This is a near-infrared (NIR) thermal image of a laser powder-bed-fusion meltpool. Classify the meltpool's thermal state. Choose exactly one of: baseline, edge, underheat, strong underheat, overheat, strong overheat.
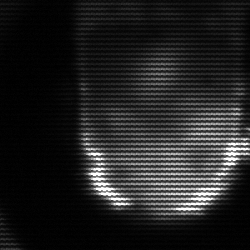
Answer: baseline